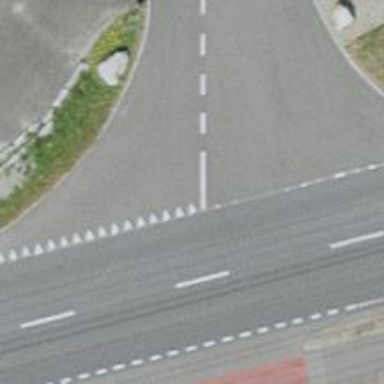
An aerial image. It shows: Road with "give way" sign.